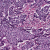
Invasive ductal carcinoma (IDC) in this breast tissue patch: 1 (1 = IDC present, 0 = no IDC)